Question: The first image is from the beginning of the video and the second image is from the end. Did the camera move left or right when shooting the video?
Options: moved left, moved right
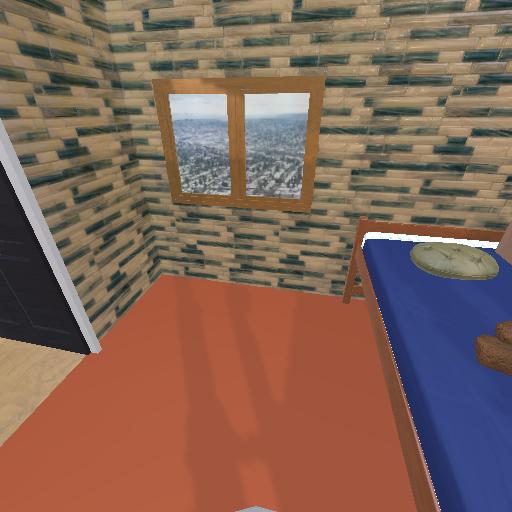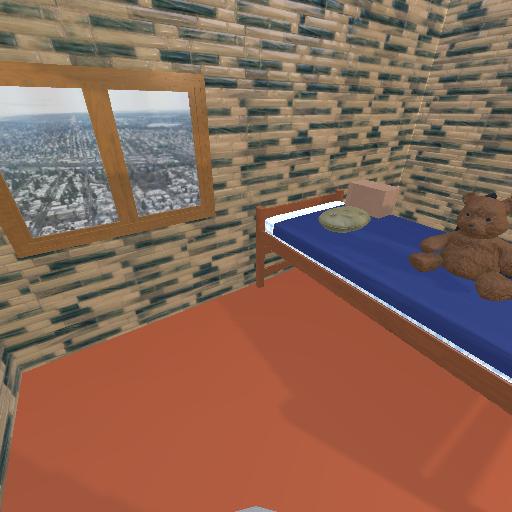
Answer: moved left